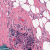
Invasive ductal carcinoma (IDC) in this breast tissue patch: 0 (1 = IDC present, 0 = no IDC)